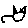
Label: cat